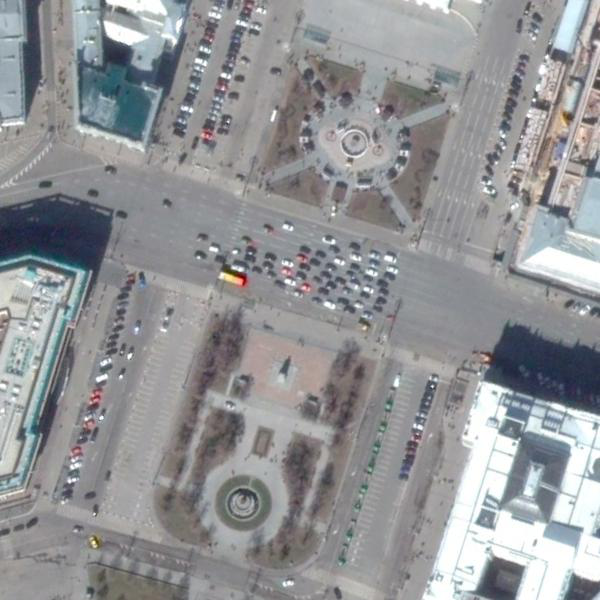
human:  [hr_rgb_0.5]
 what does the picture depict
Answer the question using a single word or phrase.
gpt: park